Question: I am using Devise in my rails 4 app. I have a member model (for devise) and a user model that contains all the profile info for each member. A member accepts nested attributes for user. See the form below for a new registration as well as the custom routes in my routes.rb file.
My problem is this - everything works fine except validation of the user attributes. If I leave first name and last name blank, then it validates (but crashes like this:

But all the other validations for Member (the devise model) work - they end up on the /members page with the error message displayed as it should. I am unsure as to what is going on - shouldn't devise show the error messages for the invalid nested attributes?
'''
class Members::RegistrationsController < Devise::RegistrationsController
# GET /resource/sign_up
def new
build_resource({})
self.resource.user = User.new
respond_with self.resource
end
# POST /resource
def create
super
resource.user.ip_address = request.remote_ip
resource.user.email = resource.email
resource.user.save!
end
private
def sign_up_params
allow = [:provider, :uid, :email, :password, :password_confirmation, user_attributes: [:member_id, :email, :first_name, :last_name, :institution, :city, :country, :job_title, :about, :tag_list, :picture, :ip_address]]
params.require(resource_name).permit(allow)
end
end
'''
Member.rb
'''
class Member < ActiveRecord::Base
devise :database_authenticatable, :registerable,
:recoverable, :rememberable, :trackable, :validatable, :omniauthable, :trackable
has_one :user, dependent: :destroy, autosave: true
accepts_nested_attributes_for :user
end
'''
User.rb
'''
class User < ActiveRecord::Base
belongs_to :member
validates :first_name, presence: true
validates :last_name, presence: true
end
'''
In my routes.rb
'''
devise_for :members, controllers: {registrations: 'members/registrations',
omniauth_callbacks: 'members/omniauth_callbacks',
sessions: 'members/sessions' }
'''
In my members/registrations/new.html.erb
'''
<%= form_for(resource, :as => resource_name, :url => registration_path(resource_name), html: { role: "form" }) do |f| %>
<%= f.fields_for(:user) do |user_fields| %>
<%= user_fields.text_field :first_name, autofocus: true, class: 'form-control', :placeholder => "First name" %>
<%= user_fields.text_field :last_name, class: 'form-control', :placeholder => "Last name" %>
<% end %>
<%= f.email_field :email, autofocus: true, class: "form-control", :placeholder => "Email" %>
<%= f.password_field :password, class: "form-control", :placeholder => "Password" %>
<%= f.submit t('.sign_up', :default => "Sign up"), class: "btn btn-danger" %>
<% end %>
'''
Here is the log for this
'''
Started POST "/members" for ::1 at 2015-07-16 15:18:54 +0100
Processing by Members::RegistrationsController#create as HTML
Parameters: {"utf8"=>"", "authenticity_token"=>"sIxK1PTvrxNHUBdDXAtKFLLG27FvqypQ3mUvo398tHOMomi1S3I2o3vBM GwrF6PVN1NFBR5vnr8ezKP6XnMzqw==", "member"=>{"user_attributes"=>{"first_name"=>"", "last_name"=>""}, "email"=>"slfwalsh@gmail.com", "password"=>"[FILTERED]"}, "commit"=>"Sign up"}
(0.2ms) begin transaction
Member Exists (0.3ms) SELECT 1 AS one FROM "members" WHERE "members"."email" = 'slfwalsh@gmail.com' LIMIT 1
(0.1ms) rollback transaction
Rendered devise/shared/_links.erb (9.9ms)
Rendered members/registrations/new.html.erb within layouts/static_home_page (19.8ms)
Rendered layouts/_static_login_header.html.erb (4.1ms)
(0.1ms) begin transaction
(0.1ms) rollback transaction
Completed 422 Unprocessable Entity in 1499ms
'''
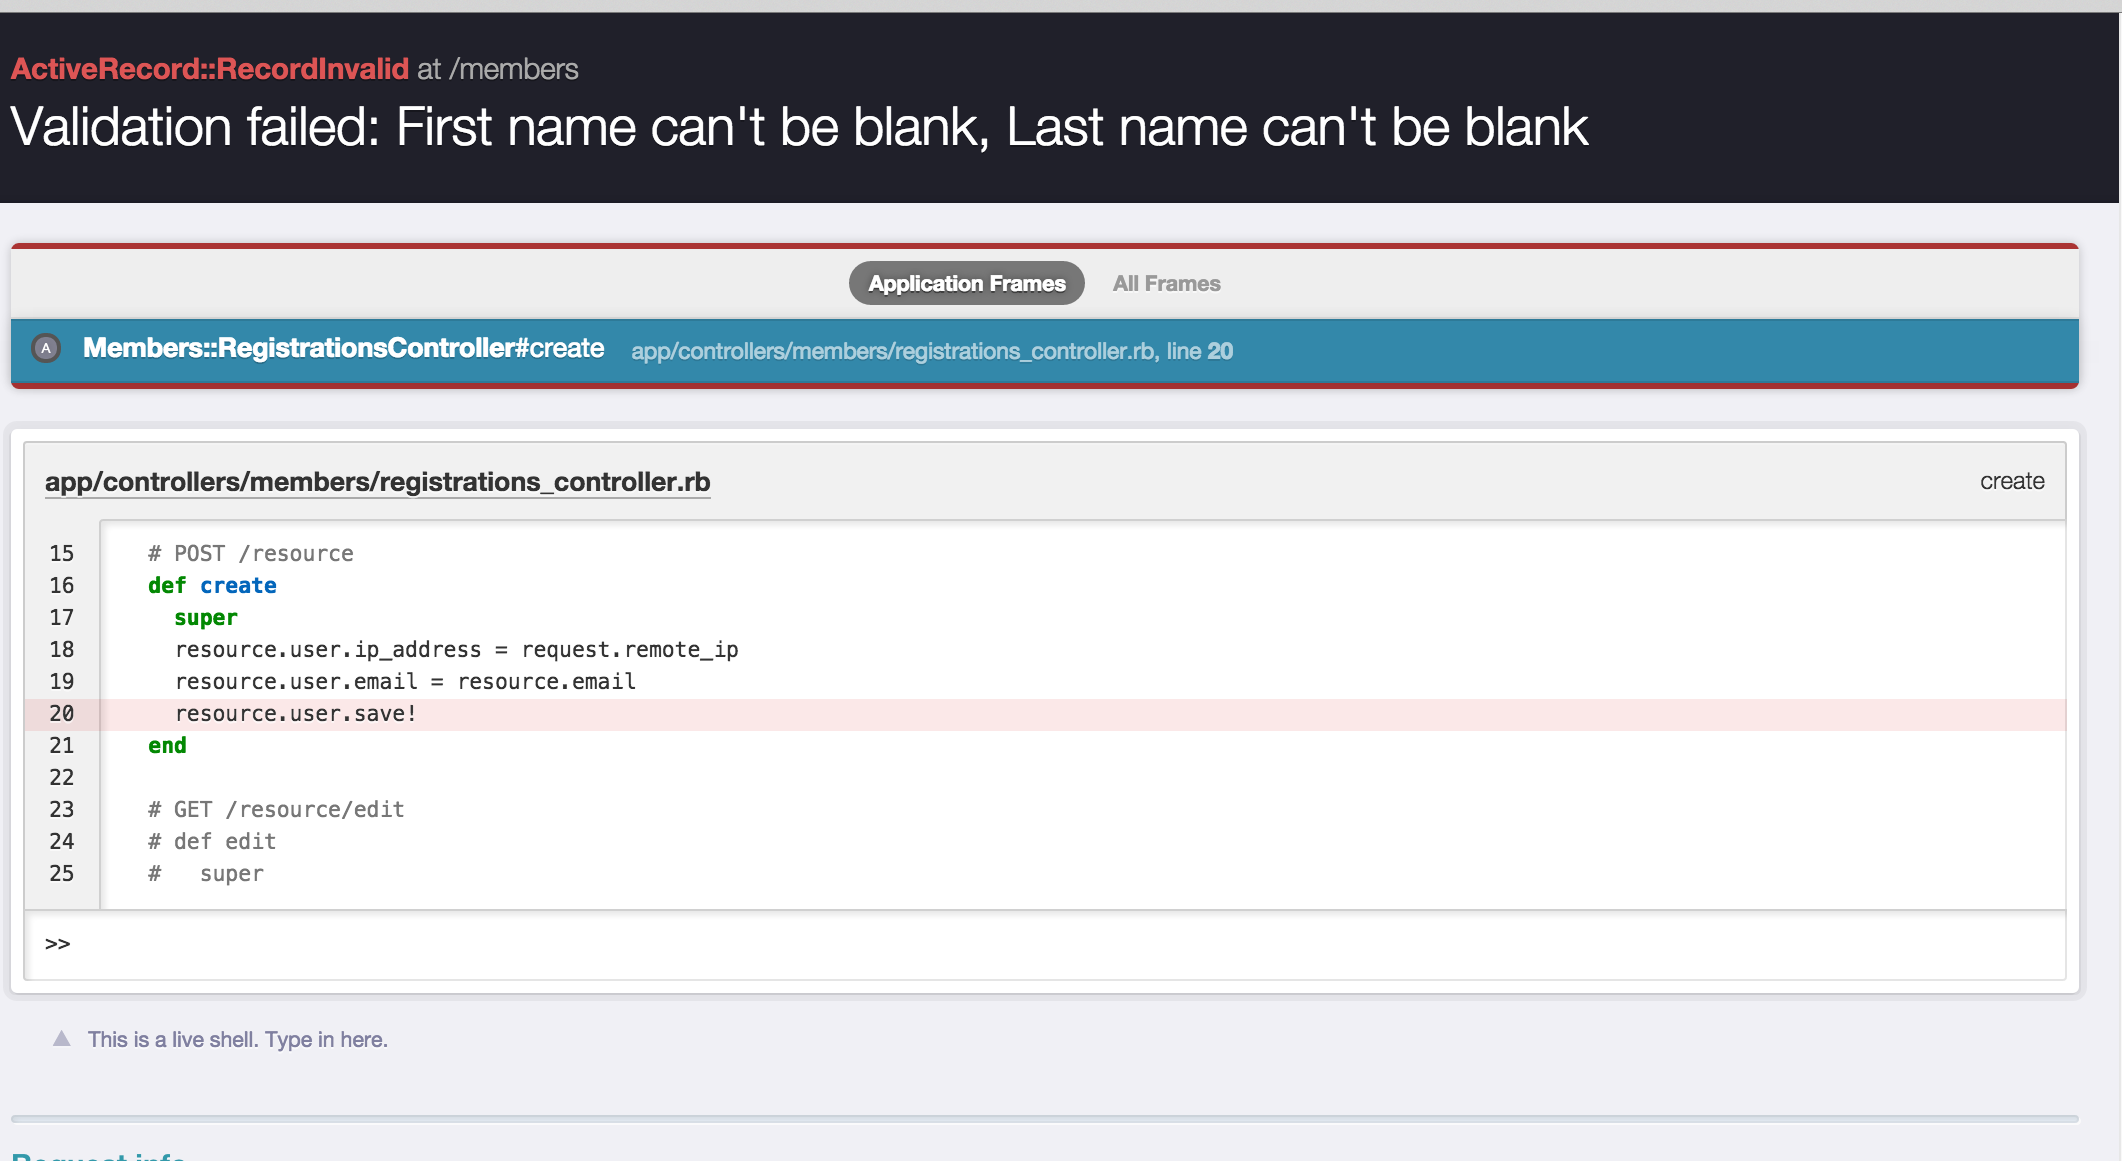
Answer: The reason why you are seeing that page is because 'save!' triggers if the validation for any of the attributes is failed and those errors are displayed in the page. On the other hand 'save' display the but just from being saved if any of the validations are failed. Changing your create method like below should solve your problem.
'''
def create
super
resource.user.ip_address = request.remote_ip
resource.user.email = resource.email
resource.user.save
end
'''